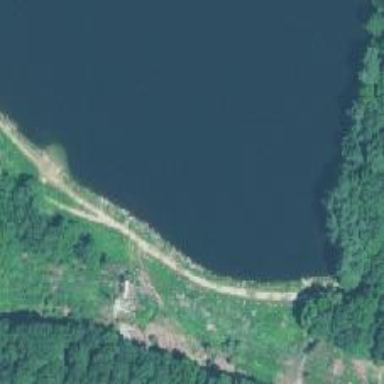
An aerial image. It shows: Dam along waterway.